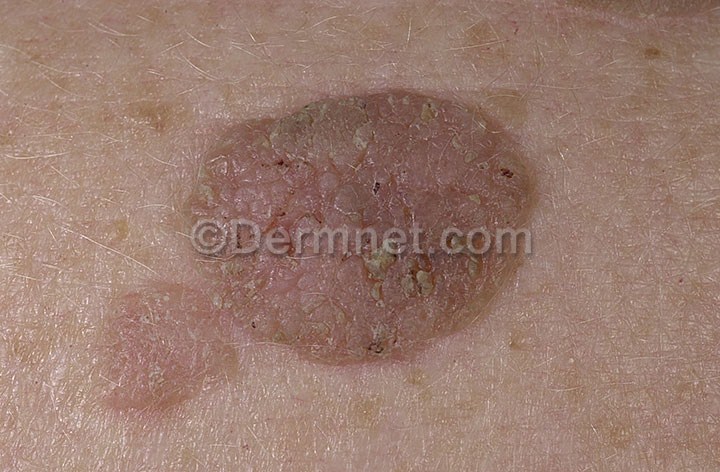
Disease: Seborrheic Keratoses and other Benign Tumors